Question: I'm writing a program with Android Studio (JAVA). I'm developing a card manager app that use firebase database and authentication.
I'm looking for the URL of realtime database.
It's the first time that I use Firebase services and I'm new in this context. I read that I can find it in the main page of the database but I can't find it.
Can you help me please? without that I can proceed.

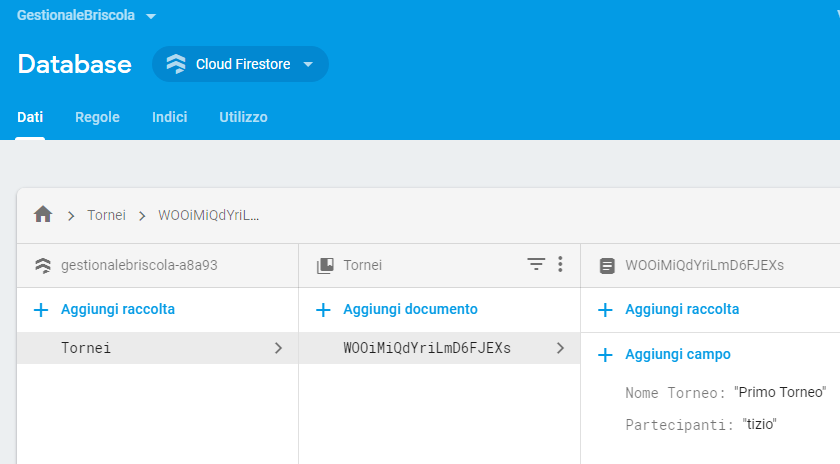
Answer: Go to <URL>{YOUR PROJECT NAME HERE}/database
Under the realtime Database tab you will see its URL.